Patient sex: M
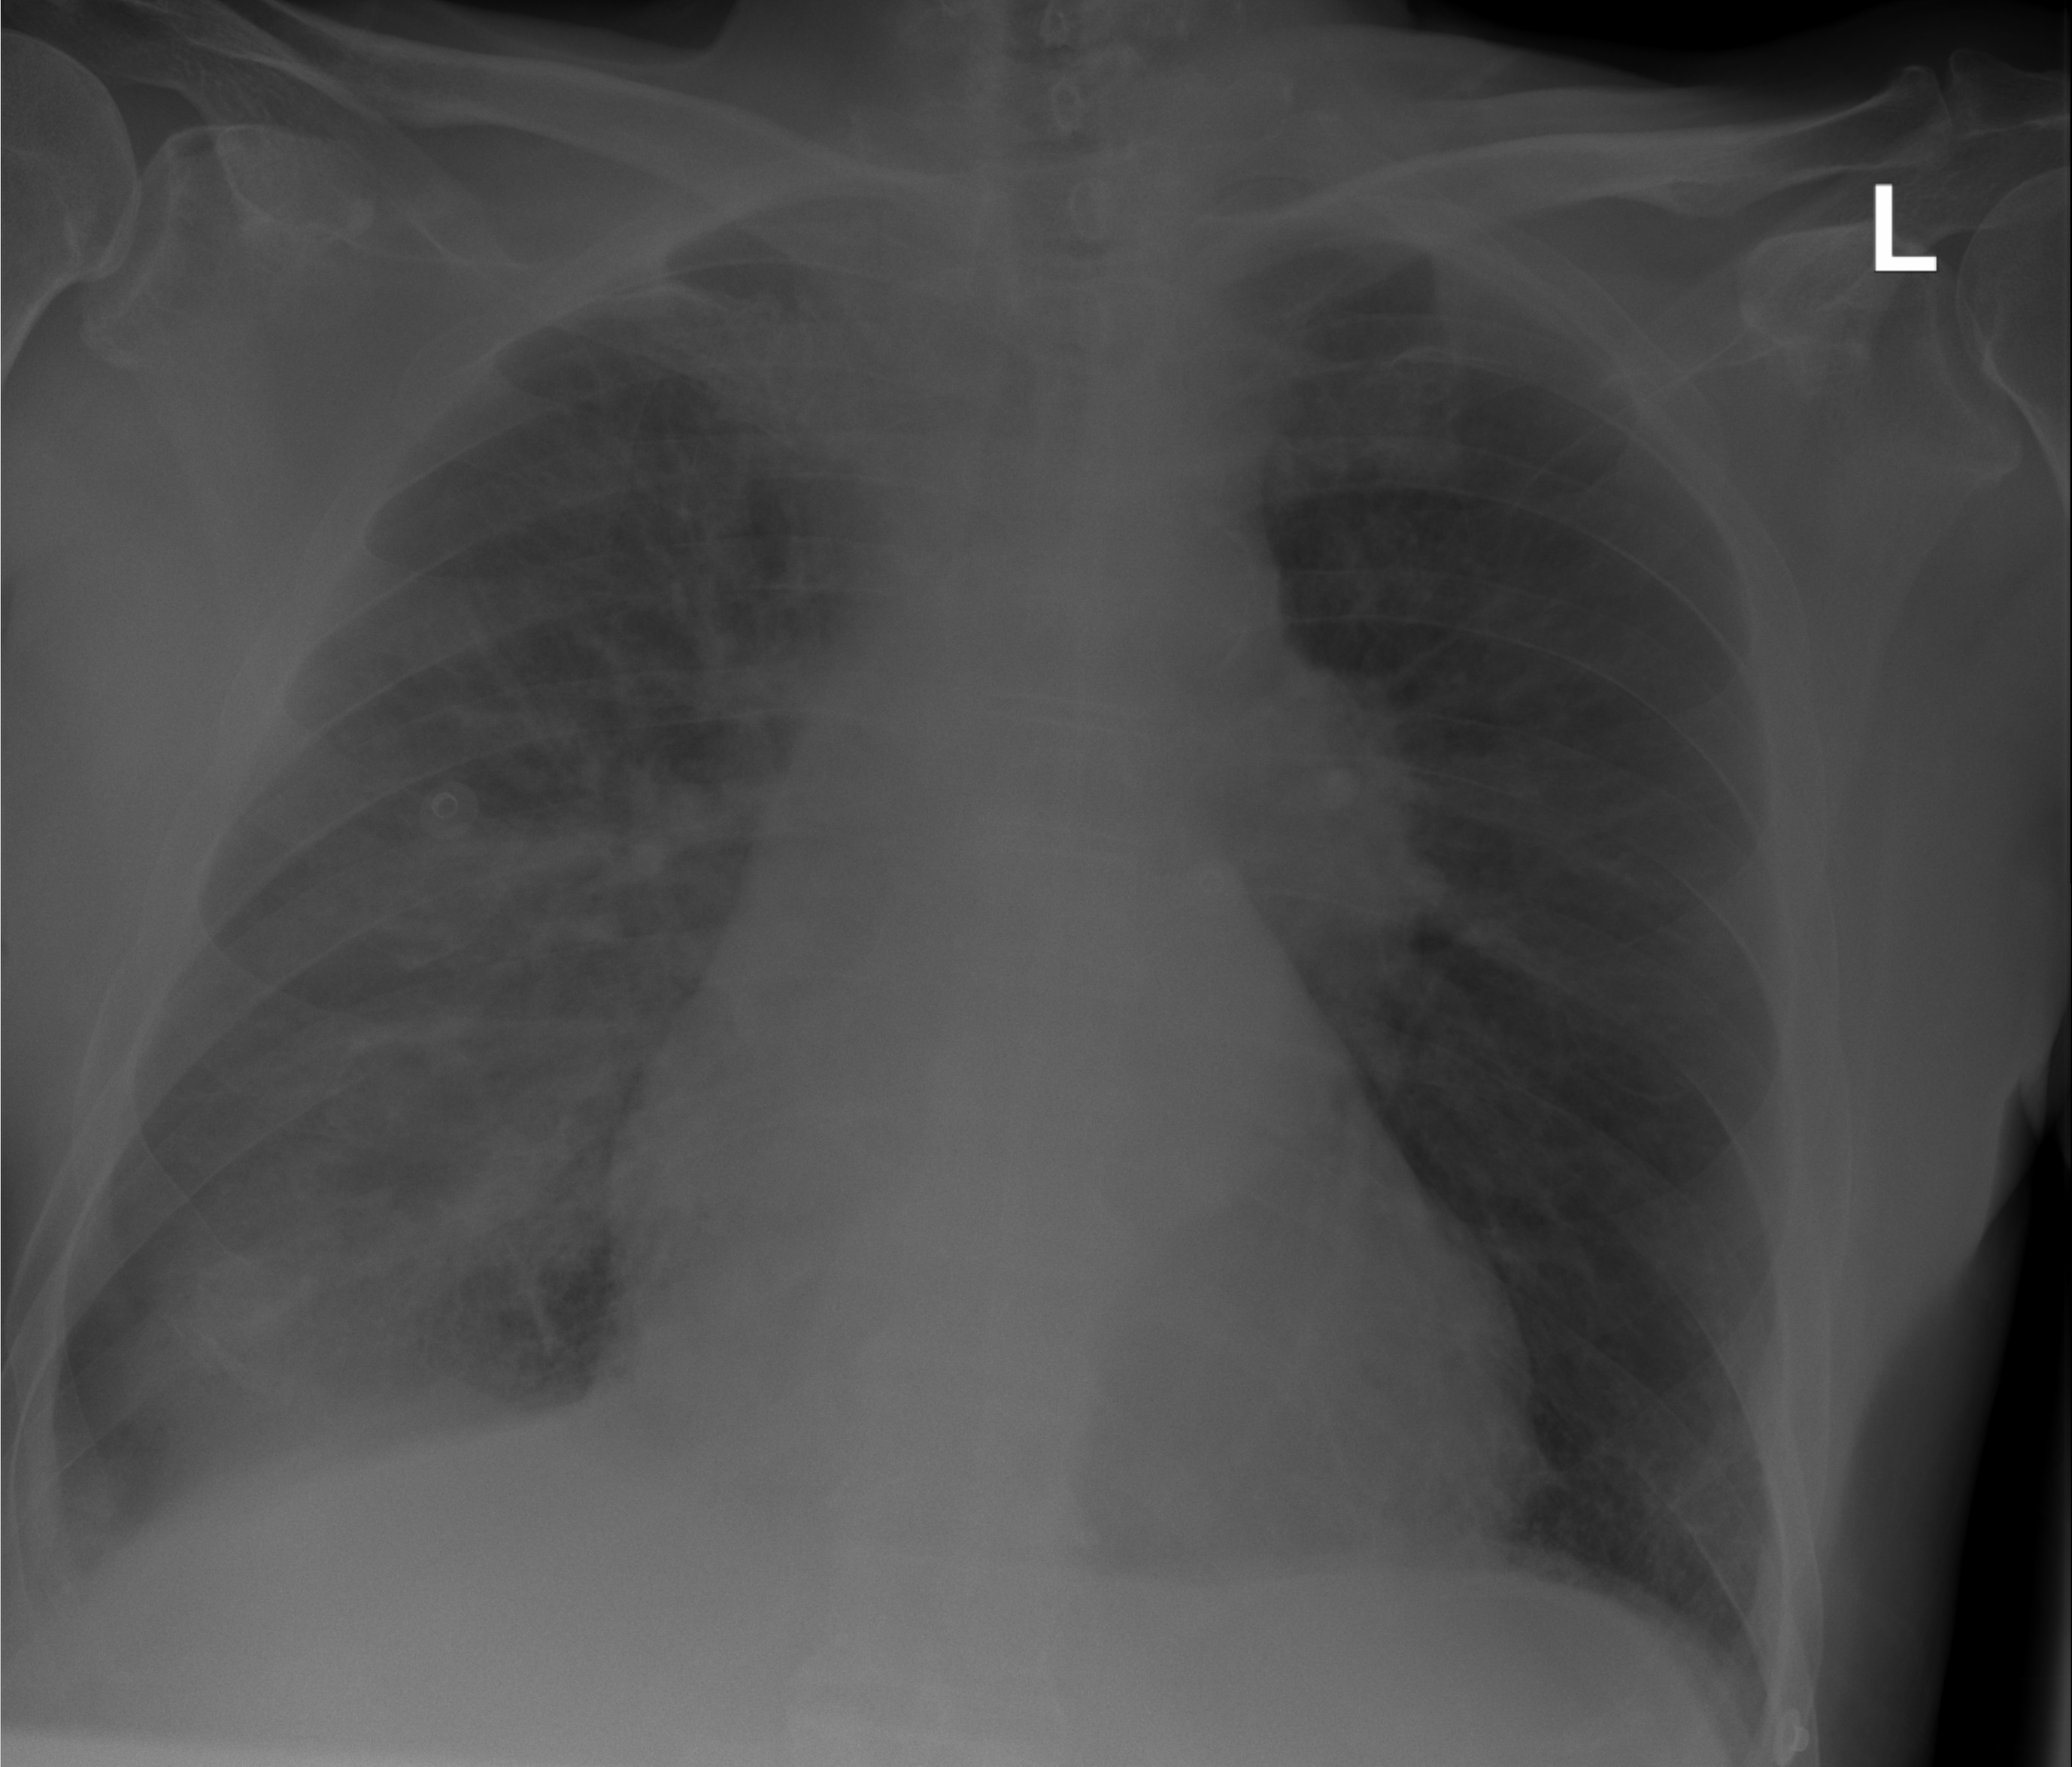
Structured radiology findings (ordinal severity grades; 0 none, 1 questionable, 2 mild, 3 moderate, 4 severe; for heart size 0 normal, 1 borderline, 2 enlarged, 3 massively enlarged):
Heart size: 0
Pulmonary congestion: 0
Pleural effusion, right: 2
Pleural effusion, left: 0
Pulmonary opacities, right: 3
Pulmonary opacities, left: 0
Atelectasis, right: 2
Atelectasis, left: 0